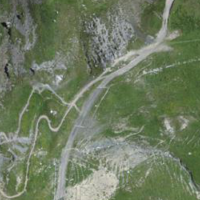
EUNIS habitat code: 26
Species observed at this site:
Hedysarum hedysaroides
Prunella collaris
Issoria lathonia